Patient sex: M
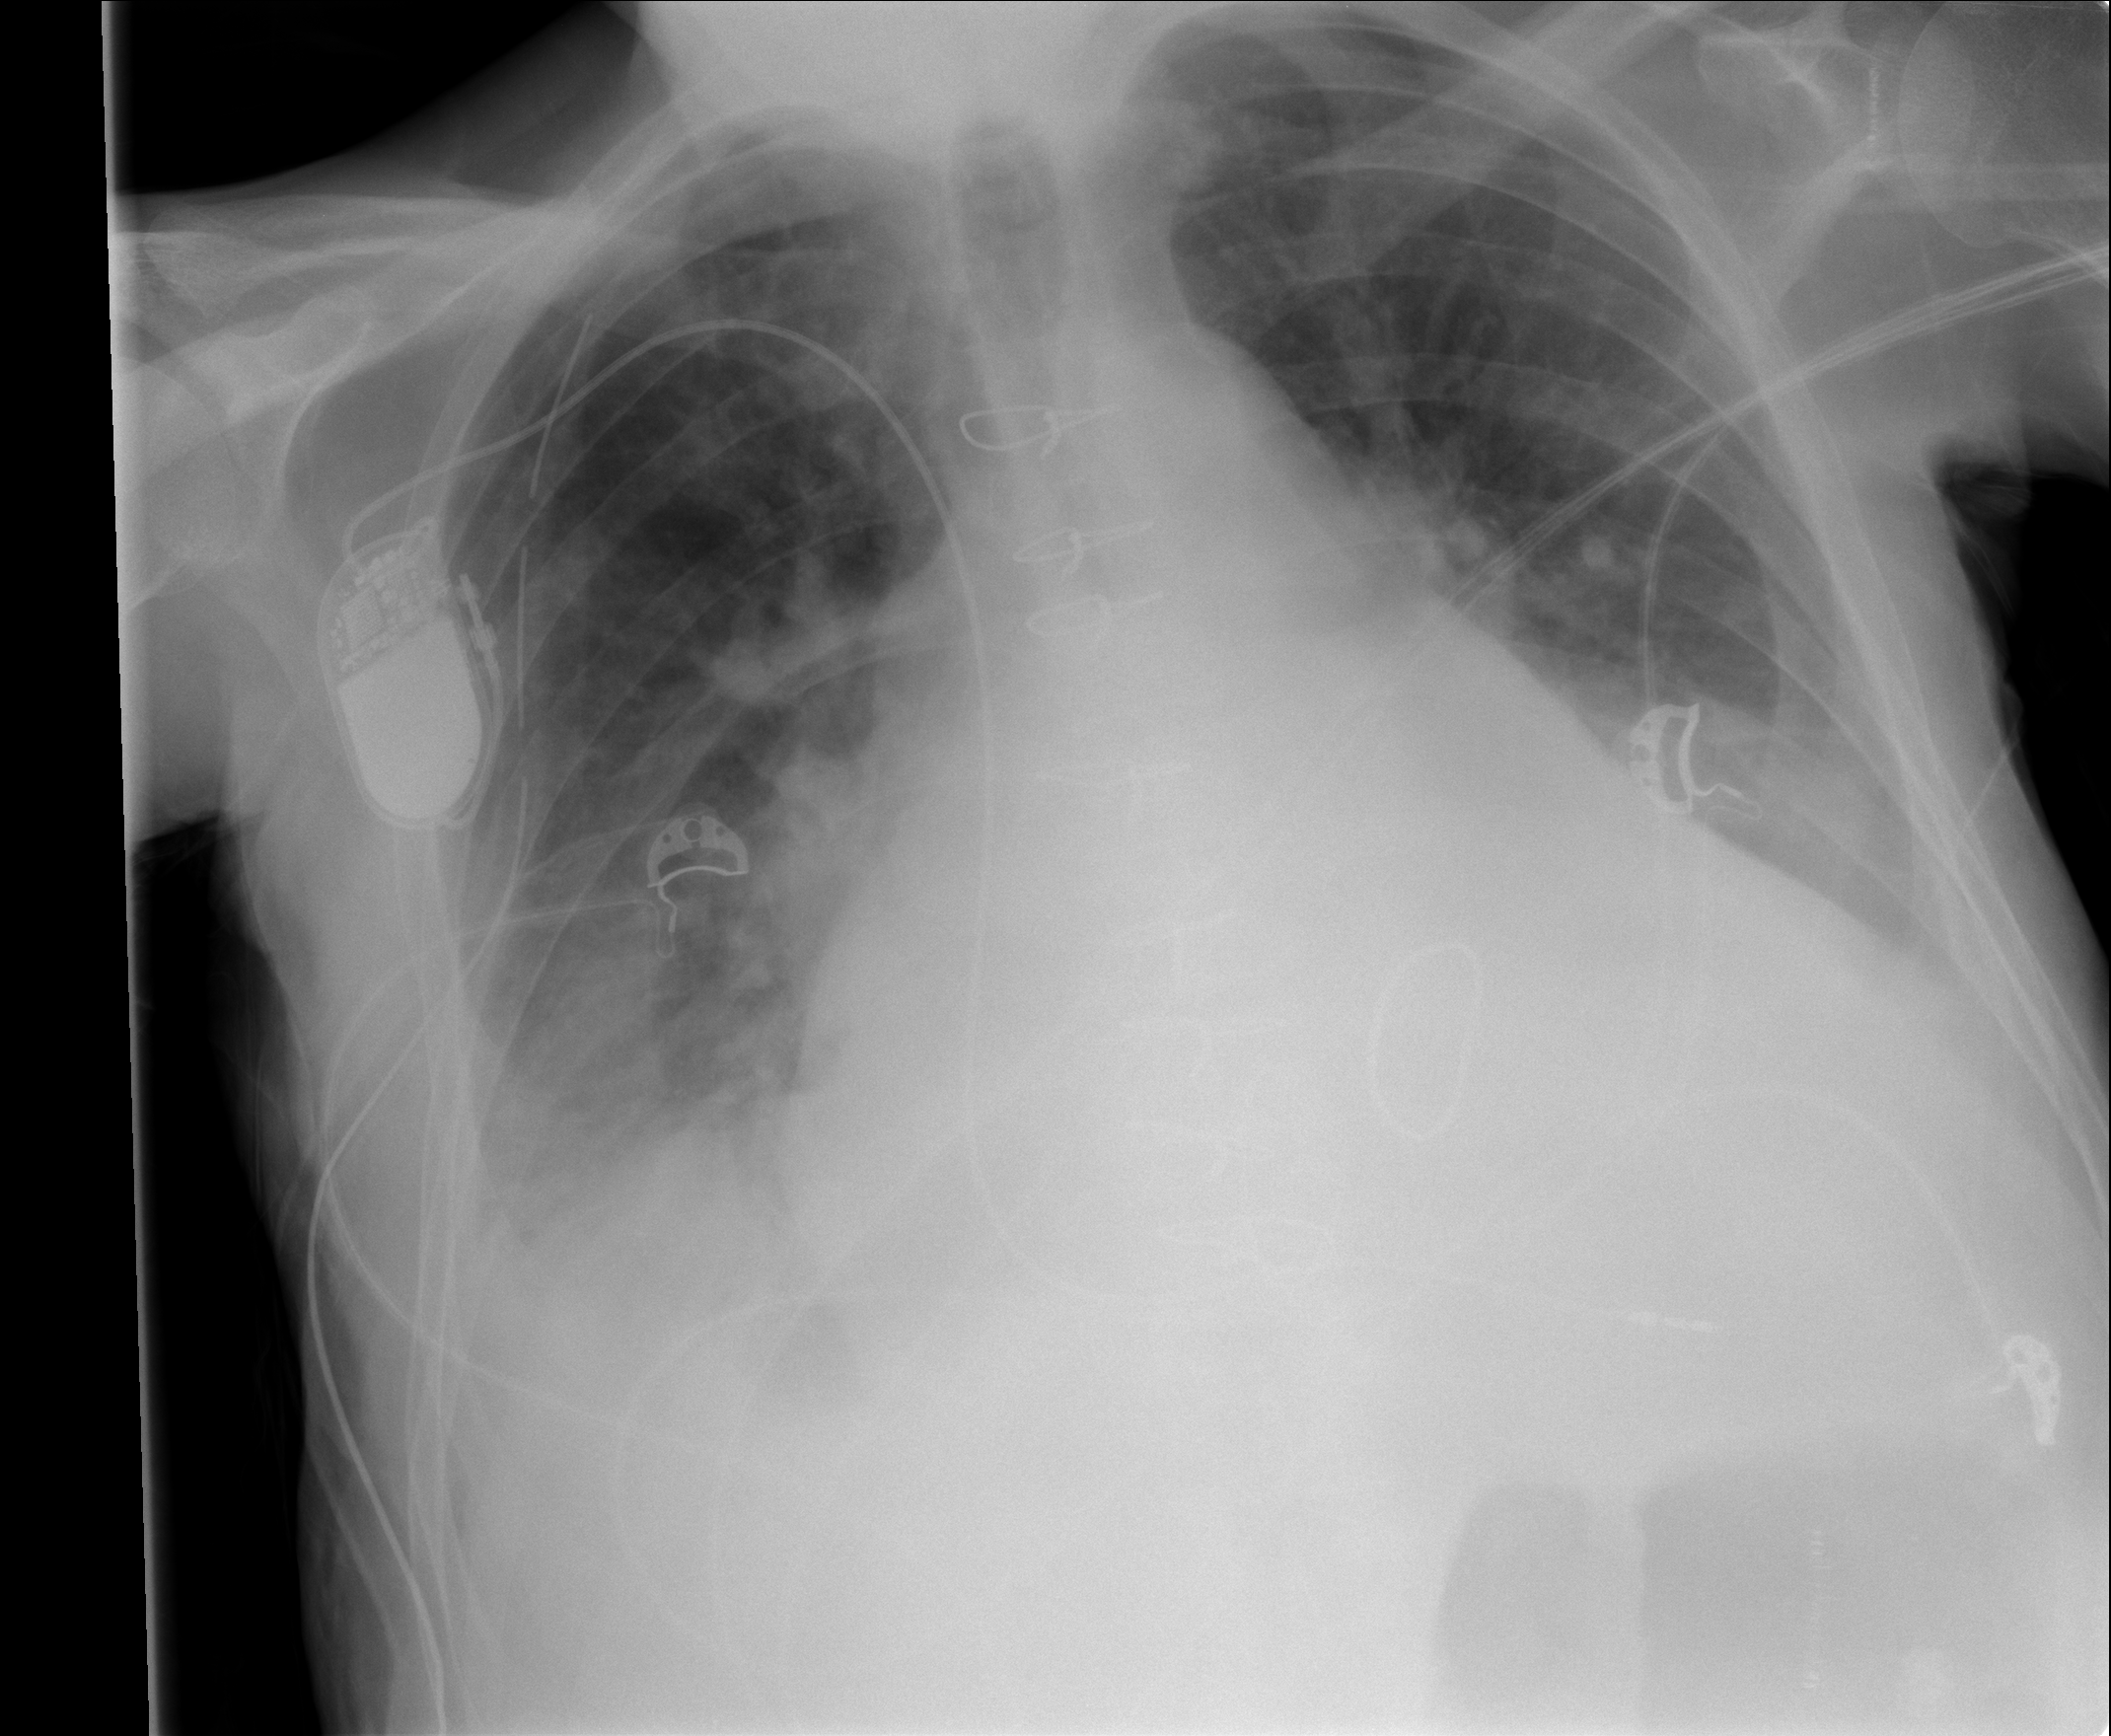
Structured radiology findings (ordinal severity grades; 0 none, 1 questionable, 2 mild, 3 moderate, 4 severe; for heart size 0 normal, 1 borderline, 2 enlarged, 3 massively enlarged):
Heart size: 3
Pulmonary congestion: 2
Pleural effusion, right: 2
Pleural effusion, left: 2
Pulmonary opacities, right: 0
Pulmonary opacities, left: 0
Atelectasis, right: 2
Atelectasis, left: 2